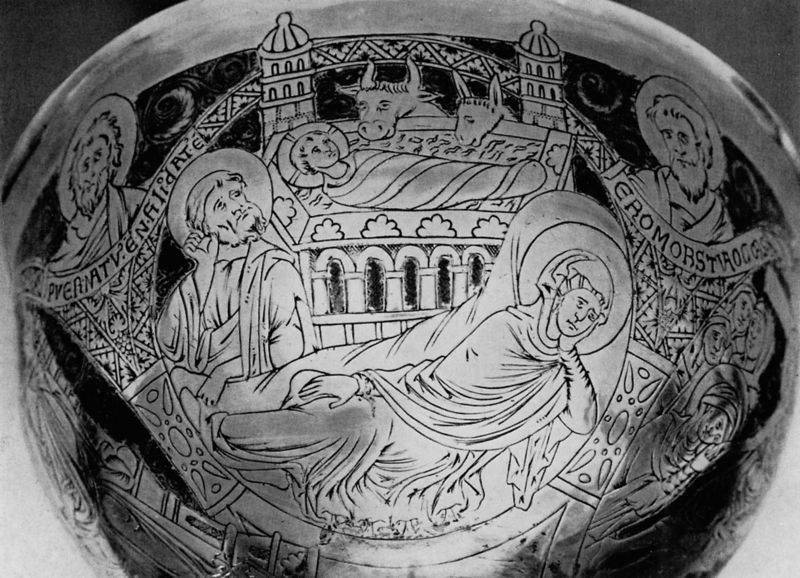
Titel: Niello-Kelch von Iber
Standort:  ()
Institution: Hannover, Kestner-Museum
Schlagwörter: mann, fluss, menschen, männer, schwarz, tier, alt, band, mensch, brücke, kelch, kind, esel, schrift, kuh, rind, banner, liegend, gefäß, türme, gravur, heiligenschein, nimbus, christus, jesus, heilige, maria, christen, josef, geburt, krippe, ochs, jesuskind, spruchband, christ, graviert, eromorst